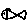
Label: fish